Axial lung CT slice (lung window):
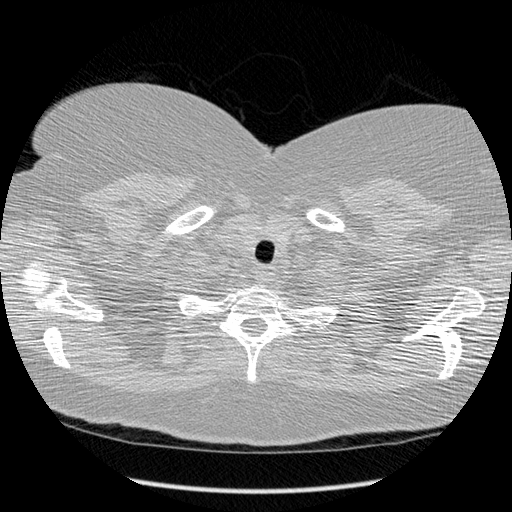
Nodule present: no